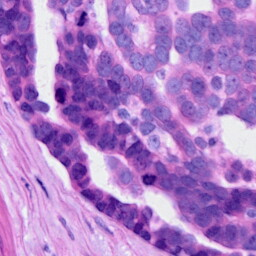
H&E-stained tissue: Ovarian